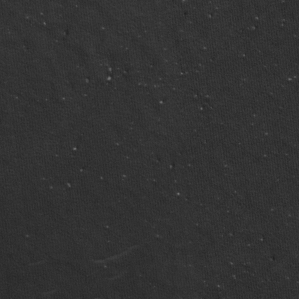
Label: non_frost